Question: I want to make a layout where the webpage is divided up as shown in the image below:
I've been trying to use a table tag but I need the whole screen to be used(100% width and height) and I would rather use more modern tags since I will have to end up using canvas in one of those segments anyway.

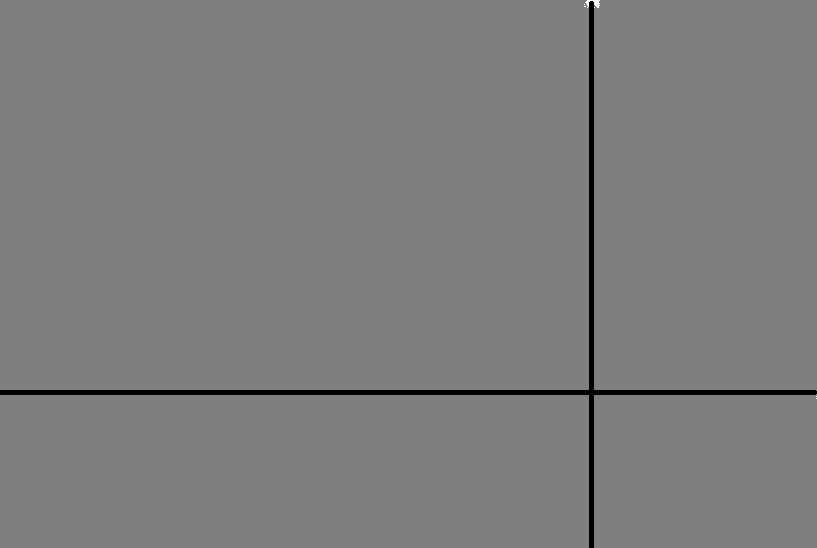
Answer: Like this? <URL>
HTML:
'''
<div class="tl"></div>
<div class="tr"></div>
<div class="bl"></div>
<div class="br"></div>
'''
CSS:
'''
.tl { position: absolute; top: 0; left: 0; right: 30%; bottom: 30%;
background: red; border:solid #000; border-width: 0 10px 10px 0; }
.tr { position: absolute; top: 0; left: 70%; right: 0; bottom: 30%;
background: blue; border:solid #000; border-width: 0 0 10px 0; }
.bl { position: absolute; top: 70%; left: 0; right: 30%; bottom: 0;
background: yellow; border:solid #000; border-width: 0 10px 0 0; }
.br { position: absolute; top: 70%; left: 70%; right: 0; bottom: 0;
background: green; }
'''